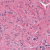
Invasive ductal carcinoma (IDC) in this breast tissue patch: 0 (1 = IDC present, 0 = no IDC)